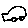
Label: car